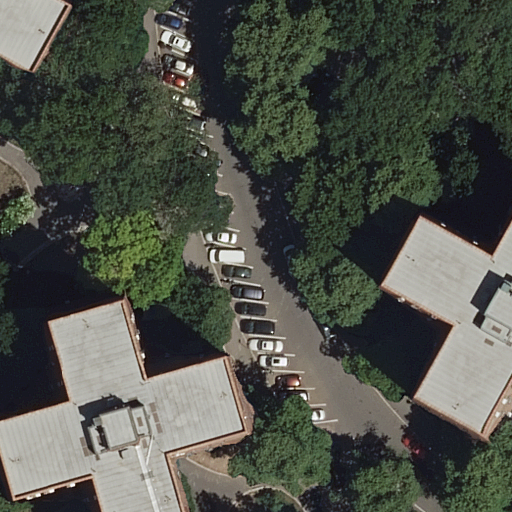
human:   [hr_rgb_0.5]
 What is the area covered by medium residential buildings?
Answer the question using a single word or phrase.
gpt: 143m2

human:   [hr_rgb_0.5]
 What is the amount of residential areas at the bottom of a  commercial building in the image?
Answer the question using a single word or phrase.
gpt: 0

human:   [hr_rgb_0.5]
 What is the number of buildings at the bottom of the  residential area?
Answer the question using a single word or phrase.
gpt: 0

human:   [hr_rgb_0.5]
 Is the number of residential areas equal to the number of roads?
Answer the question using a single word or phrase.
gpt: no

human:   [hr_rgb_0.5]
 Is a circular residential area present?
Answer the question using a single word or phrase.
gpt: no

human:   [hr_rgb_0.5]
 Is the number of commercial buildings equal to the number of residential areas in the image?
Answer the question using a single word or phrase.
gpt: no

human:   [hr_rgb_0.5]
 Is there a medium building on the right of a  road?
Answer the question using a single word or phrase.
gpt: no

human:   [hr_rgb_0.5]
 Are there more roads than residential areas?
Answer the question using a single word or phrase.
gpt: yes

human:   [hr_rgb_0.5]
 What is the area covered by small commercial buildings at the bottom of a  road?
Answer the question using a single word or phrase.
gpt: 0m2

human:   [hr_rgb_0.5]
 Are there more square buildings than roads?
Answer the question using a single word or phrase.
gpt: no

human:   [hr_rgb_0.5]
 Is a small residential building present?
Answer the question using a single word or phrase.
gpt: no

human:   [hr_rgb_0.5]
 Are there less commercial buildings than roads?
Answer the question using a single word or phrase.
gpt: yes

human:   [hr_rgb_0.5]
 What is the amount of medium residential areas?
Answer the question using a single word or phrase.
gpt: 0

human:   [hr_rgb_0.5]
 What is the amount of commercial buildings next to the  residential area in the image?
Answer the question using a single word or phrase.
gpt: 0

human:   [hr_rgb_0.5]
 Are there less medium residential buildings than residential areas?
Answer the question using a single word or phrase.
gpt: no

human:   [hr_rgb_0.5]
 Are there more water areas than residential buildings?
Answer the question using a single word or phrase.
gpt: no

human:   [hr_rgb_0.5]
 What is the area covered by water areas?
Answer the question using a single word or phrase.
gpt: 0m2

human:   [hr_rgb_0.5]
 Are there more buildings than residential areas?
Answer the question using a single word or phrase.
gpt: yes

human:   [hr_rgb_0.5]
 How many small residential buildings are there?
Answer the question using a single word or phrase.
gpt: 0

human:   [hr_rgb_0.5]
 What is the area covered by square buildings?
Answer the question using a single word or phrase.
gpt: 0m2

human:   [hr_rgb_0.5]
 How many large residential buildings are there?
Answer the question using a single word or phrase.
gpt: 2

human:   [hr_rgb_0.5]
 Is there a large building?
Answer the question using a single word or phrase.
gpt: yes

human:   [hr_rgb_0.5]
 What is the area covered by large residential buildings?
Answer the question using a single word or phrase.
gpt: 1996m2

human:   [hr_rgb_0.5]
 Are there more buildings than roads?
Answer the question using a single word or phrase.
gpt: no

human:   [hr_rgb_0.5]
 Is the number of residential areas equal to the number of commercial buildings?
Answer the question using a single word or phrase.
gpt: no

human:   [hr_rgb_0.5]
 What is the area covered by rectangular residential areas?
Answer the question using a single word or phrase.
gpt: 10614m2

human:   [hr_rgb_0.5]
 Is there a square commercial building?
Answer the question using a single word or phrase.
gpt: no

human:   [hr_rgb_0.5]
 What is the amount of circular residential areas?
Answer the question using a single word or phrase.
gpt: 0

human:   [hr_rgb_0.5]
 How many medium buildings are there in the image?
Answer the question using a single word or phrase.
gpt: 1

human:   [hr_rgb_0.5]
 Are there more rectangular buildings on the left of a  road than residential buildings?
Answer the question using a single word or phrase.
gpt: no

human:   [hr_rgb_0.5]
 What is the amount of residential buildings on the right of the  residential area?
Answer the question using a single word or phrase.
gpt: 1

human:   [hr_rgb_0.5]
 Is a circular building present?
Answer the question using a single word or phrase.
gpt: no

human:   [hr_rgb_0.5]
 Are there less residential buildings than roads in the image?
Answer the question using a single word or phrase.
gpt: yes

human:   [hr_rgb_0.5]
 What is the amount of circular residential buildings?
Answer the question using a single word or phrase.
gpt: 0

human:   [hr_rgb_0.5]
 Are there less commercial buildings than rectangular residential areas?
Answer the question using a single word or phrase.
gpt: yes

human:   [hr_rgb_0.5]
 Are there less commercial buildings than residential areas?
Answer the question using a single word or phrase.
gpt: yes